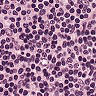
Metastatic tissue present: no